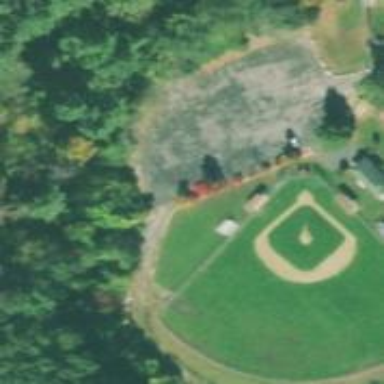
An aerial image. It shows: Baseball pitch for leisure land activities.